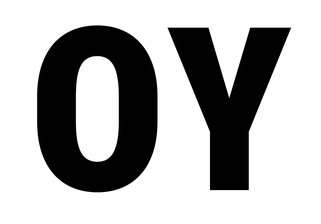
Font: Roboto_Condensed_Black